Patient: sex M, age 26
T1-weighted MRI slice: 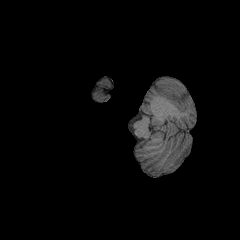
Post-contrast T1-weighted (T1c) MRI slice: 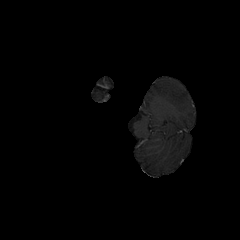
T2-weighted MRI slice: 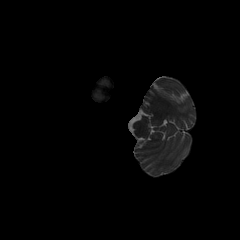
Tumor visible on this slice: no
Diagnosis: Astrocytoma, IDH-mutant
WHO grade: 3